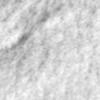
Label: no_change